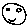
Label: smiley face